Question: I'm trying to animate a sprite image, and found this great example:
Blog: <URL>.
Wayback Machine: <URL>
Code Fiddle: <URL>
JSFiddle: <URL>
> '''
.hi {
width: 50px;
height: 72px;
background-image: url("http://s.cdpn.io/79/sprite-steps.png");
-webkit-animation: play .8s steps(10) infinite;
-moz-animation: play .8s steps(10) infinite;
-ms-animation: play .8s steps(10) infinite;
-o-animation: play .8s steps(10) infinite;
animation: play .8s steps(10) infinite; }
'''
@-webkit-keyframes play { from { background-position: 0px; }
to { background-position: -500px; } }@-moz-keyframes play { from { background-position: 0px; }
to { background-position: -500px; } }@-ms-keyframes play { from { background-position: 0px; }
to { background-position: -500px; } }@-o-keyframes play { from { background-position: 0px; }
to { background-position: -500px; } }@keyframes play { from { background-position: 0px; }
to { background-position: -500px; } }
I'd like to do the same thing, but using a square (power-or-two sized) image atlas instead of an animation strip. For example, this one:
>
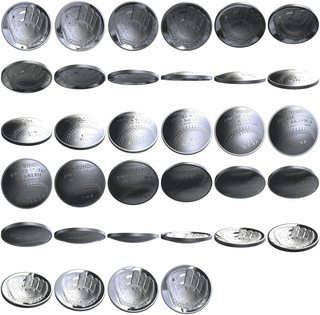
Answer: Since this can be a difficult to debug task, I would like to start with the same problem, but in an easier to debug environment.
I chose to do it as a rectangle animation over the full image.
'''
.hi {
width: 320px;
height: 315px;
background-image: url("http://i.stack.imgur.com/CjMscm.jpg");
position: relative;
border: solid 1px black;
}
.hi:before {
content: "";
position: absolute;
width: 100%;
height: 53px;
left: 0px;
top: 0px;
border: solid 1px red;
-webkit-animation: playv 18s steps(6) infinite;
}
@-webkit-keyframes playv {
0% { top: 0px; }
100% { top: 315px; }
}
.hi:after {
content: "";
position: absolute;
width: 53px;
height: 100%;
left: 266px;
top: 0px;
border: solid 1px red;
-webkit-animation: playh 3s steps(6) infinite;
}
@-webkit-keyframes playh {
0% { left: 0px; }
100% { left: 320px; }
}
'''
'''
<div class="hi">
</div>
'''
Over the image, I display 2 pseudo elements, one is the row selector and the other the column selector. And I adjust the animations until they are ok
---
Now, lets verify that setting both animations at the same time works:
'''
.hi {
width: 320px;
height: 315px;
background-image: url("http://i.stack.imgur.com/CjMscm.jpg");
position: relative;
border: solid 1px black;
}
.hi:before {
content: "";
position: absolute;
width: 53px;
height: 53px;
left: 0px;
top: 0px;
border: solid 1px red;
-webkit-animation: playv 18s steps(6) infinite, playh 3s steps(6) infinite;
}
@-webkit-keyframes playv {
0% { top: 0px; }
100% { top: 315px; }
}
@-webkit-keyframes playh {
0% { left: 0px; }
100% { left: 320px; }
}
'''
'''
<div class="hi">
</div>
'''
---
And now the final project:
'''
.hi {
width: 53px;
height: 53px;
background-image: url("http://i.stack.imgur.com/CjMscm.jpg");
position: relative;
border: solid 1px black;
-webkit-animation: playv 1s steps(6) infinite, playh 0.1667s steps(6) infinite;
animation: playv 1s steps(6) infinite, playh 0.1667s steps(6) infinite;
}
@-webkit-keyframes playv {
0% {
background-position-y: 0px;
}
100% {
background-position-y: -315px;
}
}
@-webkit-keyframes playh {
0% {
background-position-x: 0px;
}
100% {
background-position-x: -320px;
}
}
@keyframes playv {
0% {
background-position-y: 0px;
}
100% {
background-position-y: -315px;
}
}
@keyframes playh {
0% {
background-position-x: 0px;
}
100% {
background-position-x: -320px;
}
}
'''
'''
<div class="hi">
</div>
'''
All this for a webkit browser, remove prefixes for IE and FF.
Also, in this approach it is imposible to avoid displaying the 2 blank images at the lower left corner. If you don't have a full grid, and don't want to display the empty images, you will need to specify all the keyframes one by one